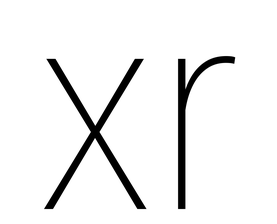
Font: Roboto_Condensed_Thin